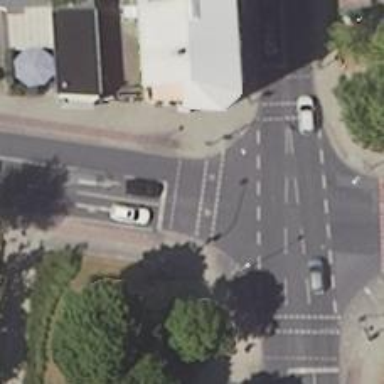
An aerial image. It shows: Tertiary road with separate asphalt sidewalks and cycleway.